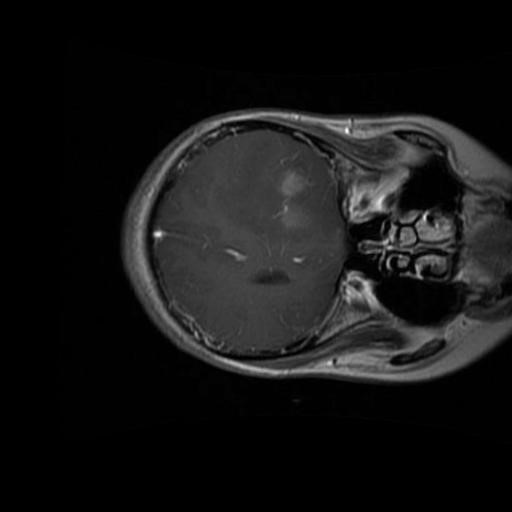
Label: brain_glioma